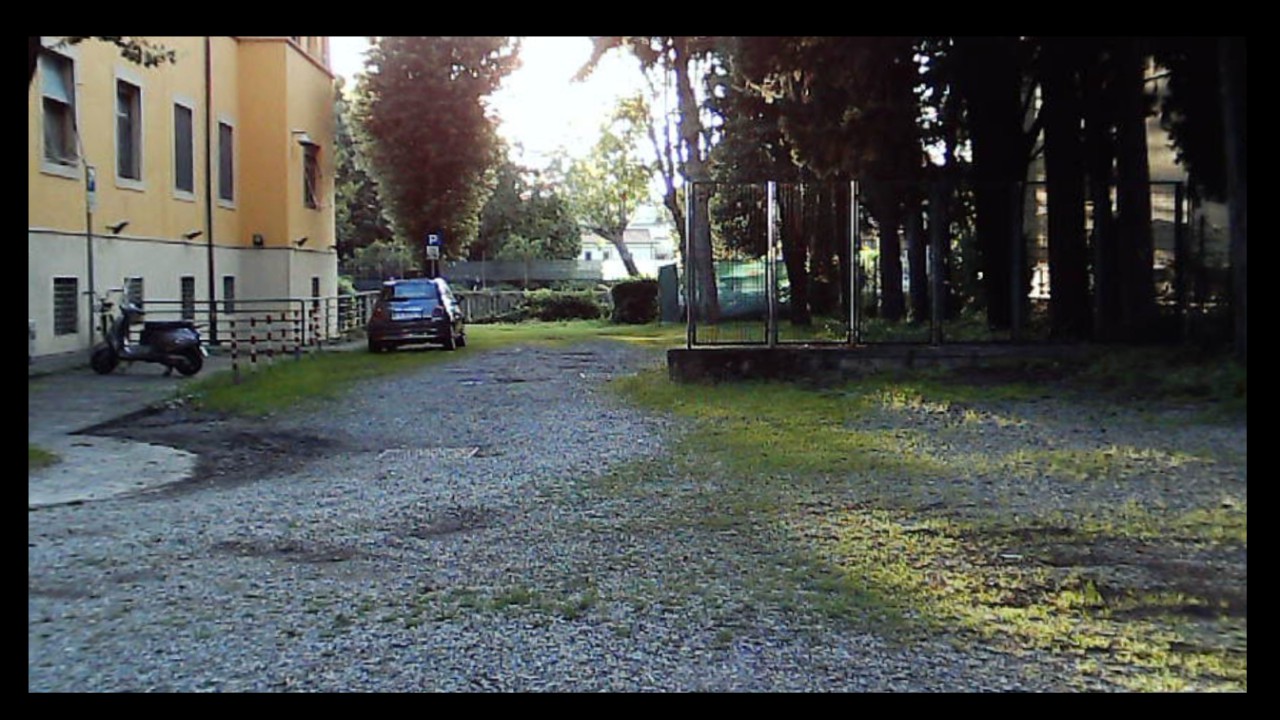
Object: DarwinFPV cineape20